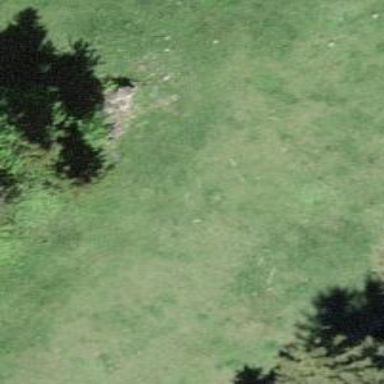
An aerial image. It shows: Needle-leaved tree in natural setting.